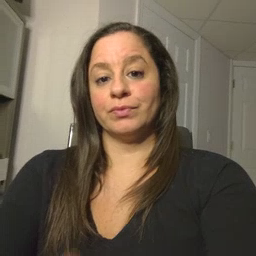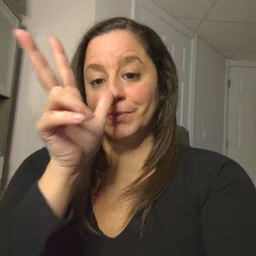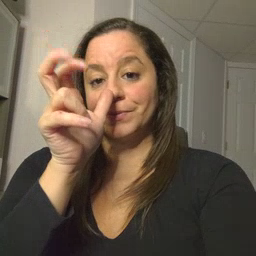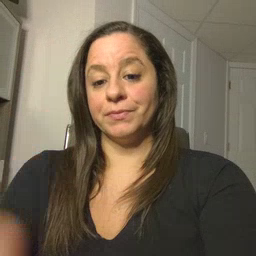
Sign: bug